Question:
I have a DGV with 3 columns and each columns contains some text i want to change the fore color of particular words in each columns.
In 'column1' a word contains '_' should be in 'green' color, a word contains '+'should be in 'Red' color,
for column2 if a word contain '-' it should be in 'purple' color,
for column3 if a word contains '_' the fore color should be 'Blue'.
VB.NET datagridview windows form
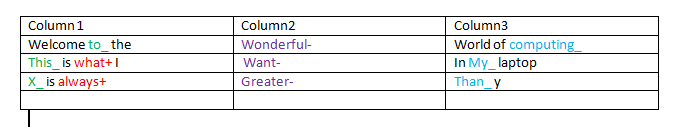
Answer: Modified from <URL>
'''
Imports System.Data
Public Class Form1
Dim mdtbColourMap As DataTable = Nothing
Private Sub Form1_Load(sender As Object, e As EventArgs) Handles MyBase.Load
'----Following should be replaced with your data access
With DataGridView1
.Columns.Add("Column1", "Column1")
.Columns.Add("Column2", "Column2")
.Columns.Add("Column3", "Column3")
.Rows.Add("Welcome to_ the", "Wonderful-", "World of computing_")
.Rows.Add("This_ is what+ I", "Want-", "In My_ laptop")
.Rows.Add("X_is always+", "Greater-", "Than_ y")
.Columns(0).Width = 120
.Columns(1).Width = 120
.Columns(2).Width = 120
End With
'----Above should be replaced with your data access
'Define the search terms and color for each
mdtbColourMap = New DataTable
mdtbColourMap.Columns.Add(New DataColumn("SearchTerm", GetType(String)))
mdtbColourMap.Columns.Add(New DataColumn("TextColor", GetType(Brush)))
mdtbColourMap.Rows.Add("_", Drawing.Brushes.Green)
mdtbColourMap.Rows.Add("+", Drawing.Brushes.Red)
mdtbColourMap.Rows.Add("-", Drawing.Brushes.Purple)
End Sub
Private Sub DataGridView1_CellPainting(sender As Object, e As DataGridViewCellPaintingEventArgs) Handles DataGridView1.CellPainting
If e.ColumnIndex >= 0 And e.RowIndex >= 0 Then
Dim newRect As New Rectangle(e.CellBounds.X + 1, e.CellBounds.Y + 1, _
e.CellBounds.Width - 4, e.CellBounds.Height - 4)
Dim backColorBrush As New SolidBrush(e.CellStyle.BackColor)
Dim gridBrush As New SolidBrush(Me.DataGridView1.GridColor)
Dim gridLinePen As New Pen(gridBrush)
Try
' Erase the cell.
e.Graphics.FillRectangle(backColorBrush, e.CellBounds)
' Draw the grid lines (only the right and bottom lines;
' DataGridView takes care of the others).
e.Graphics.DrawLine(gridLinePen, e.CellBounds.Left, _
e.CellBounds.Bottom - 1, e.CellBounds.Right - 1, _
e.CellBounds.Bottom - 1)
e.Graphics.DrawLine(gridLinePen, e.CellBounds.Right - 1, _
e.CellBounds.Top, e.CellBounds.Right - 1, _
e.CellBounds.Bottom)
' Draw the inset highlight box.
e.Graphics.DrawRectangle(Pens.Blue, newRect)
' Draw the text content of the cell, ignoring alignment.
If (e.Value IsNot Nothing) Then
Dim strValue As String = CStr(e.Value)
Dim strWords() As String = Split(strValue, " ")
Dim strAlignment As String = "LEFT"
If e.ColumnIndex = 0 Then strAlignment = "RIGHT"
Dim sngX As Integer
If strAlignment = "LEFT" Then
sngX = e.CellBounds.X + 2
Else
sngX = e.CellBounds.Right - 4 - e.Graphics.MeasureString(strValue, e.CellStyle.Font).Width
End If
For i As Integer = 0 To strWords.GetUpperBound(0)
Dim brsTextColor As Drawing.Brush = Nothing
For j As Integer = 0 To mdtbColourMap.Rows.Count - 1
Dim strSearchTerm As String = mdtbColourMap.Rows(j).Item("SearchTerm").ToString
If InStr(strWords(i), strSearchTerm) > 0 Then
brsTextColor = DirectCast(mdtbColourMap.Rows(j).Item("TextColor"), Drawing.Brush) 'change the color
Exit For
End If
Next j
If brsTextColor Is Nothing Then
brsTextColor = Brushes.Black 'default
End If
e.Graphics.DrawString(strWords(i), e.CellStyle.Font, brsTextColor, sngX, e.CellBounds.Y + 2, StringFormat.GenericDefault)
sngX += e.Graphics.MeasureString(strWords(i), e.CellStyle.Font).Width
Next i
End If
e.Handled = True
Finally
gridLinePen.Dispose()
gridBrush.Dispose()
backColorBrush.Dispose()
End Try
End If
End Sub
End Class
'''